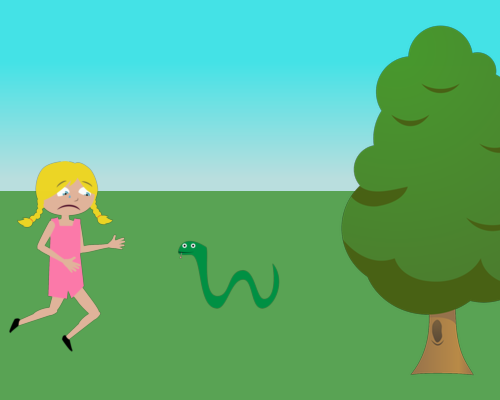
on right  large tree on hole facing left and mid way a med snake facing left to a big sad girl on left facing right sad running